【题型】选择题　【知识点】解析几何　【难度】easy
平面直角坐标系中有两点\(O_1(-1,0)\)和\(O_2(1,0)\)。以\(O_1\)为圆心，正整数\(i\)为半径的圆记为\(A_i\)。以\(O_2\)为圆心，正整数\(j\)为半径的圆记为\(B_j\)。对于正整数\(k\)，\(1 \leq k \leq 5\)，点\(P_k\)是圆\(A_k\)与圆\(B_{k+1}\)的交点，且\(P_1\)、\(P_2\)、\(P_3\)、\(P_4\)、\(P_5\)都位于第二象限，则这5个点都位于（          ）上。

\vspace{0.5em}
\noindent
A. 直线 \quad B. 椭圆 \quad C. 双曲线 \quad D. 抛物线

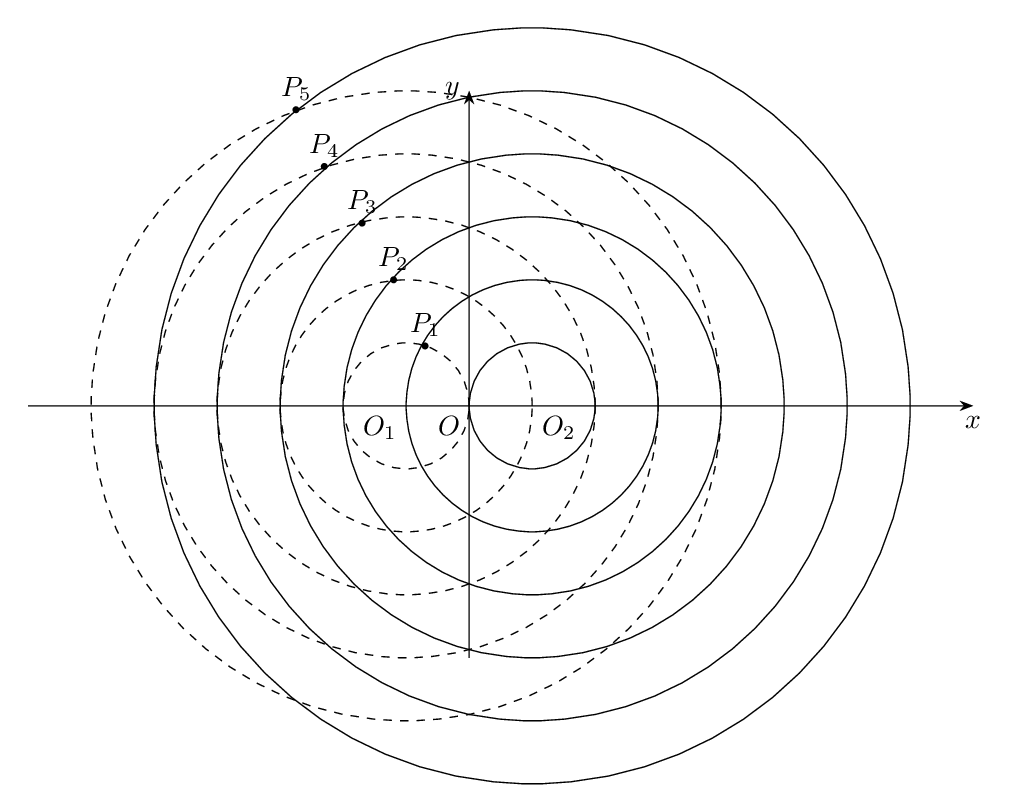
【解答】
【答案】\(\boldsymbol{C}\)

\vspace{0.5em}
\noindent
【分析】
根据题意可得\(|P_kO_2| - |P_kO_1| = 1\)，根据双曲线的定义判断点\(P_k\)所在的曲线。

\vspace{0.5em}
\noindent
【详解】

因为圆\(A_k\)以\(O_1(-1,0)\)为圆心，正整数\(k\)为半径，圆\(B_{k+1}\)以\(O_2(1,0)\)为圆心，正整数\(k+1\)为半径，且点\(P_k(1 \leq k \leq 5)\)是圆\(A_k\)与圆\(B_{k+1}\)的交点，所以：
\[
|P_kO_2| = k + 1,\quad |P_kO_1| = k
\]
因此：
\[
|P_kO_2| - |P_kO_1| = (k + 1) - k = 1
\]

由\(O_1(-1,0)\)，\(O_2(1,0)\)可得\(|O_1O_2| = |1 - (-1)| = 2\)。

因为\(|P_kO_2| - |P_kO_1| = 1\)为定值，\(0 < 1 < 2 = |O_1O_2|\)，且\(P_1\)、\(P_2\)、\(P_3\)、\(P_4\)、\(P_5\)都位于第二象限，所以根据双曲线的定义可知，点\(P_1\)、\(P_2\)、\(P_3\)、\(P_4\)、\(P_5\)都位于双曲线的左支上。

故选：\(\boldsymbol{C}\)。
\end{document}